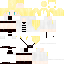
A female human skin with pale skin, wearing blonde long hair dressed in a blue tshirt and red pants, featuring a closed mouth.